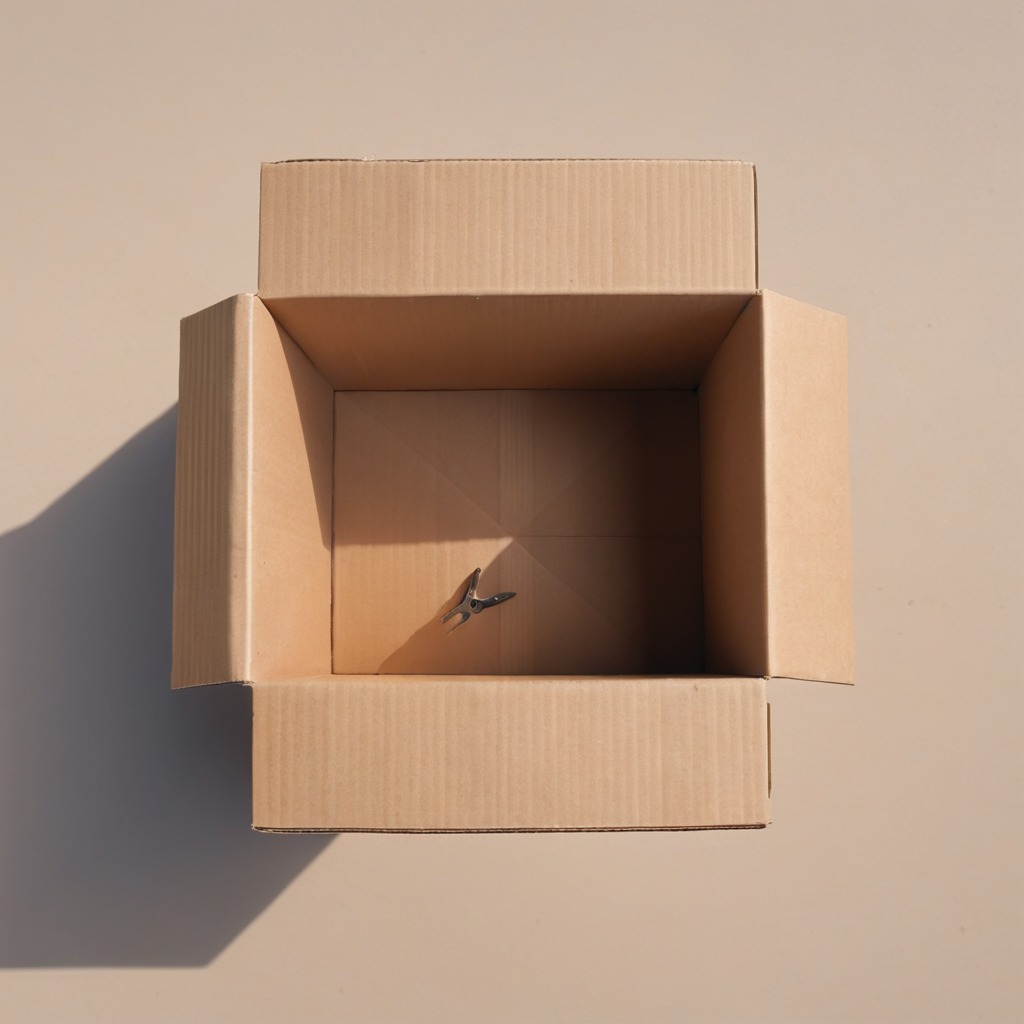
A plier is lying on a cardboard box surface.